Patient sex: F
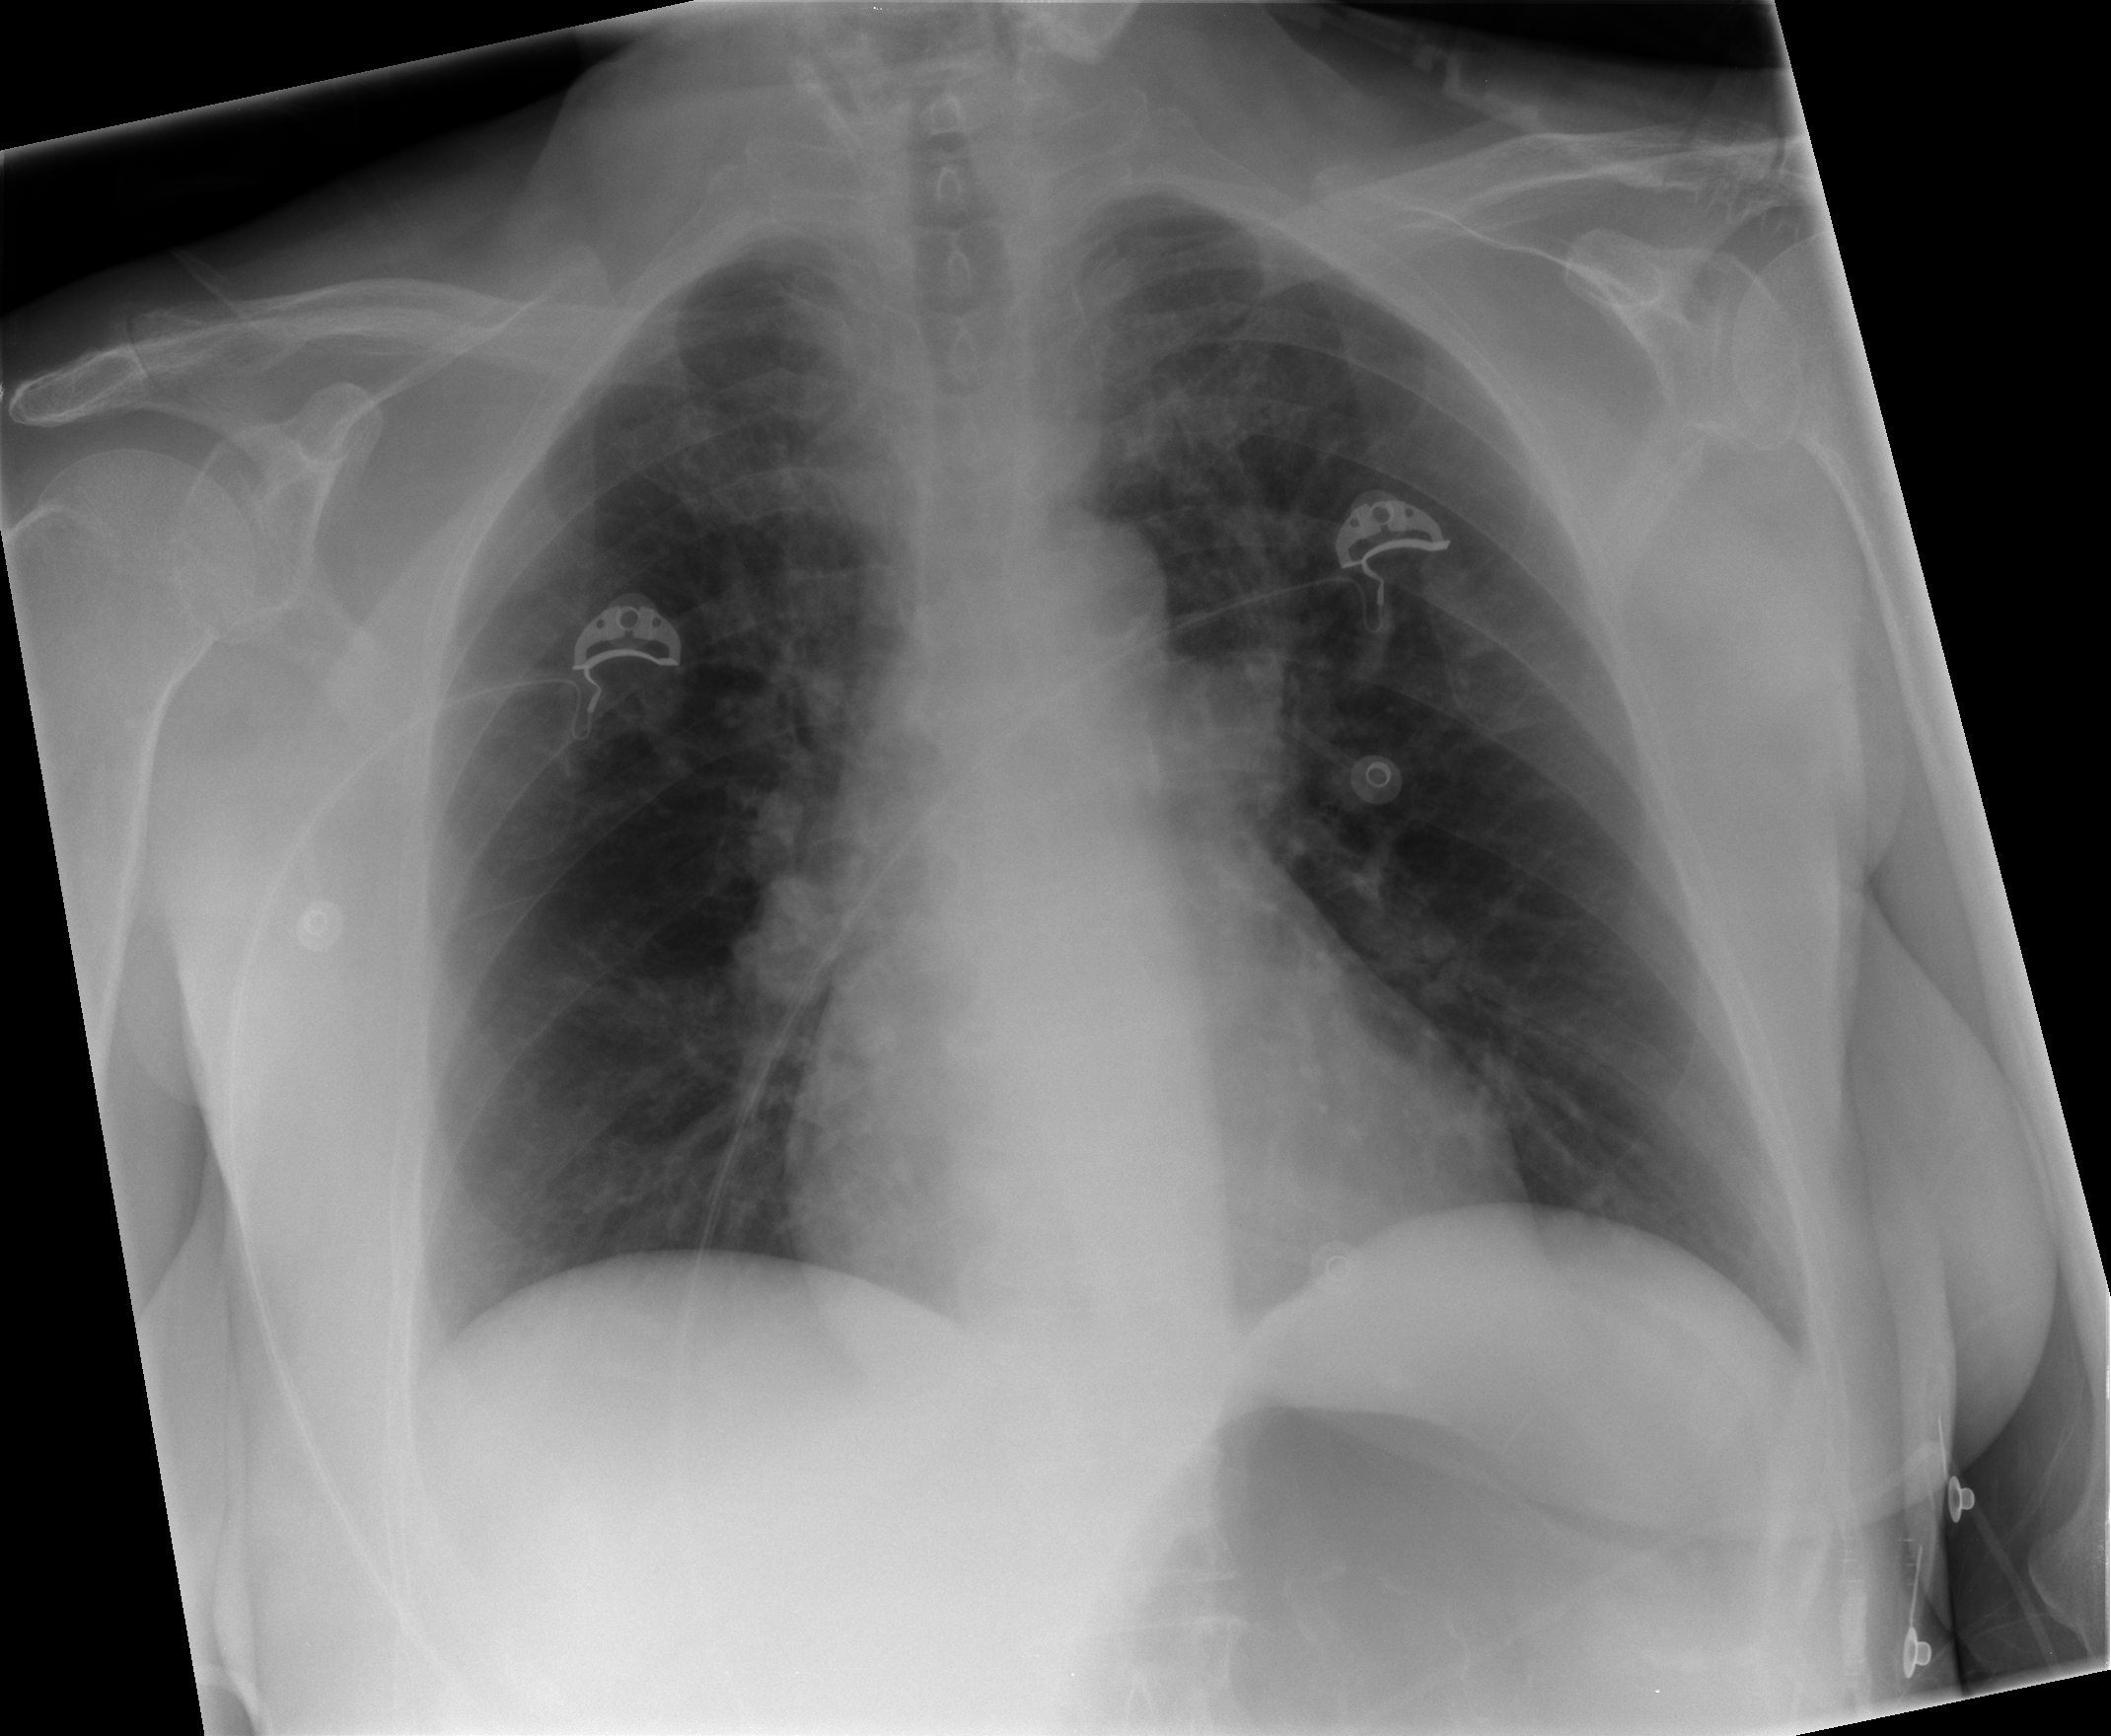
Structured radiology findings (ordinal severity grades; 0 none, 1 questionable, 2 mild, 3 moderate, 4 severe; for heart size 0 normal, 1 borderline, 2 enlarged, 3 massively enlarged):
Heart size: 0
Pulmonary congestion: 2
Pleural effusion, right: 0
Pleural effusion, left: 0
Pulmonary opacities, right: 2
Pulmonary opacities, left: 2
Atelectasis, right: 2
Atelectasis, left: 2